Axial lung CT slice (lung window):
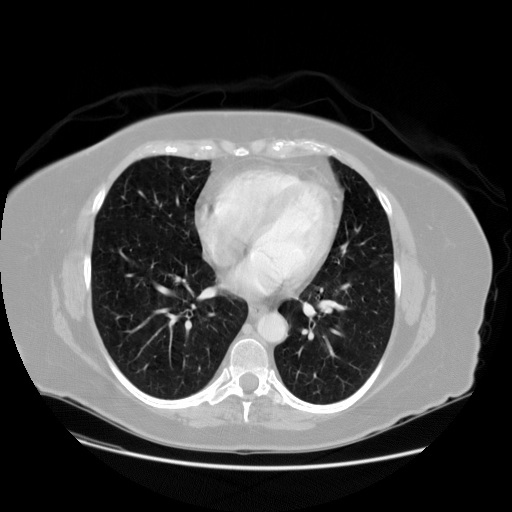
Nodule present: no